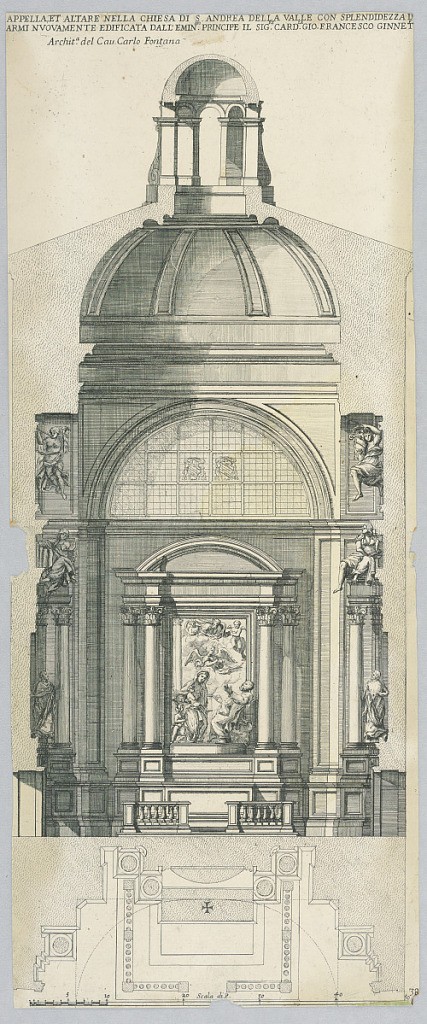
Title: Plan and Elevation of the Ginetti Chapel and Altar in Sant'Andrea della Valle Basilica
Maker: Carlo Fontana, Italian, 1634 - 1714
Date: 1671
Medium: Engraving, brush and blue wash on paper
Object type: Print
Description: Plan and Elevation of the Ginetti Chapel and Altar in Sant'Andrea della Valle Basilica.